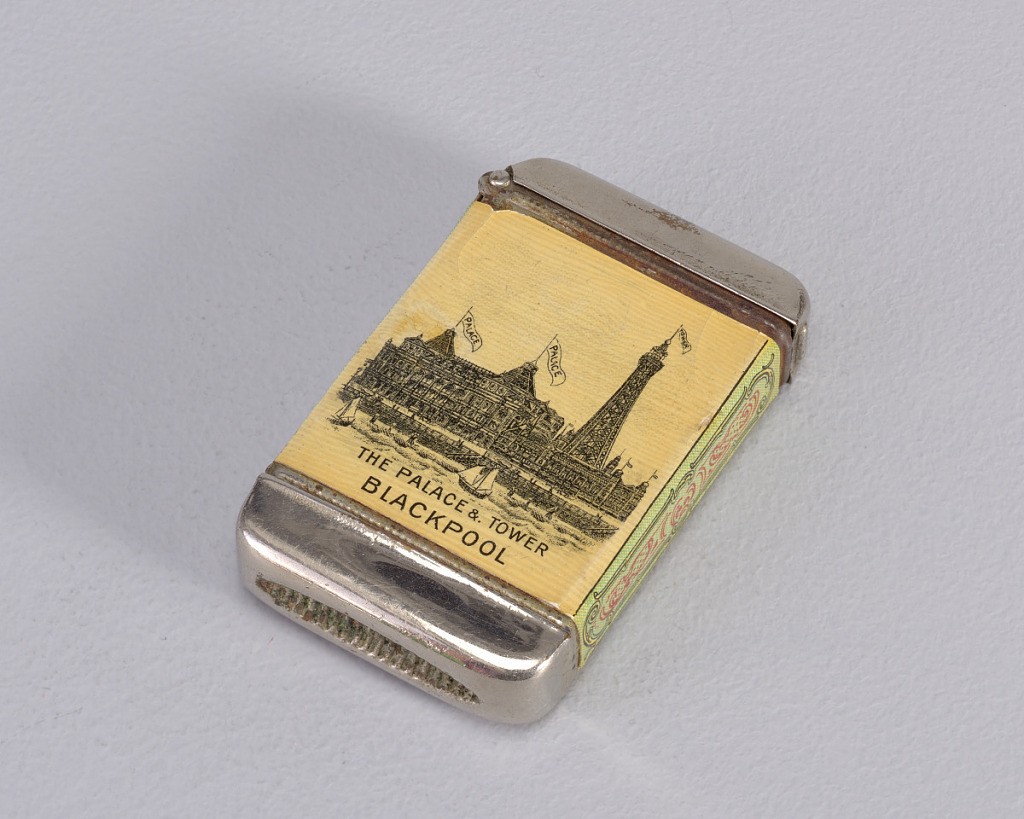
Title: "Blackpool"
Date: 1900–10
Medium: Plated metal, printed celluloid
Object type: Matchsafe
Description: Rectangular, with curved corners, featuring printed decoration of coat-of-arms in black, gold, blue, red, silver, against beige ground, inscribed above "Blackpool" and below, inside banner "Progress"; reverse features image of large 19th century style building with 2 turrets, each with flag inscribed "Palace" and adjacent steel tower with flag inscribed "Tower", all situated on coast with beach, people, water and sailboats in foreground, inscribed below "The Palace & Tower, Blackpool." Side panel printed in light green, with red and black cartouche, inscribed in center "C.E B. & Co., REGD. No.430409", below cartouche inscribed "Printed in Rhineland." Opposite side panel green with red and black decorative cartouch. Lid hinged on side, inscribed on lid "Wm  Rawlinson," thumb catch on opposite side. Striker in recessed groove on bottom.